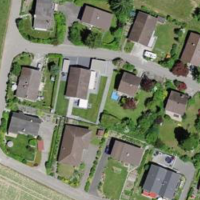
EUNIS habitat code: 55
Species observed at this site:
Vicia sepium